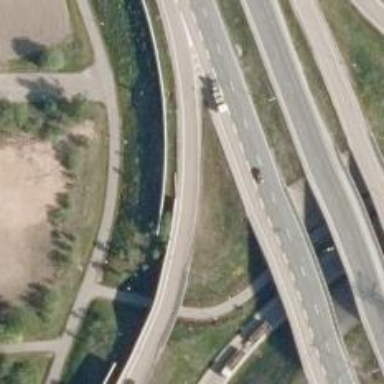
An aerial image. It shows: Trunk link highway with asphalt surface.